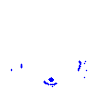
Particle: electron